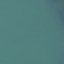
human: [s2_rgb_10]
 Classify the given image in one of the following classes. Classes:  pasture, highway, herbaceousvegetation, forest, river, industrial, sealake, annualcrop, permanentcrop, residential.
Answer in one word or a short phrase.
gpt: SeaLake